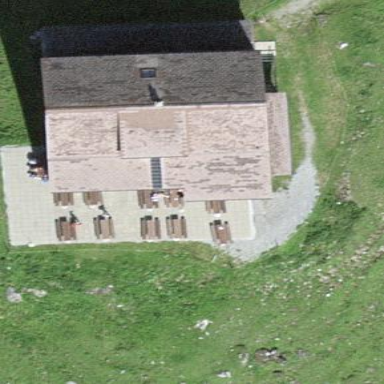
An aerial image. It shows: Outdoor seating area for leisure.